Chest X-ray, PA view. Patient: 47 years old, sex F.
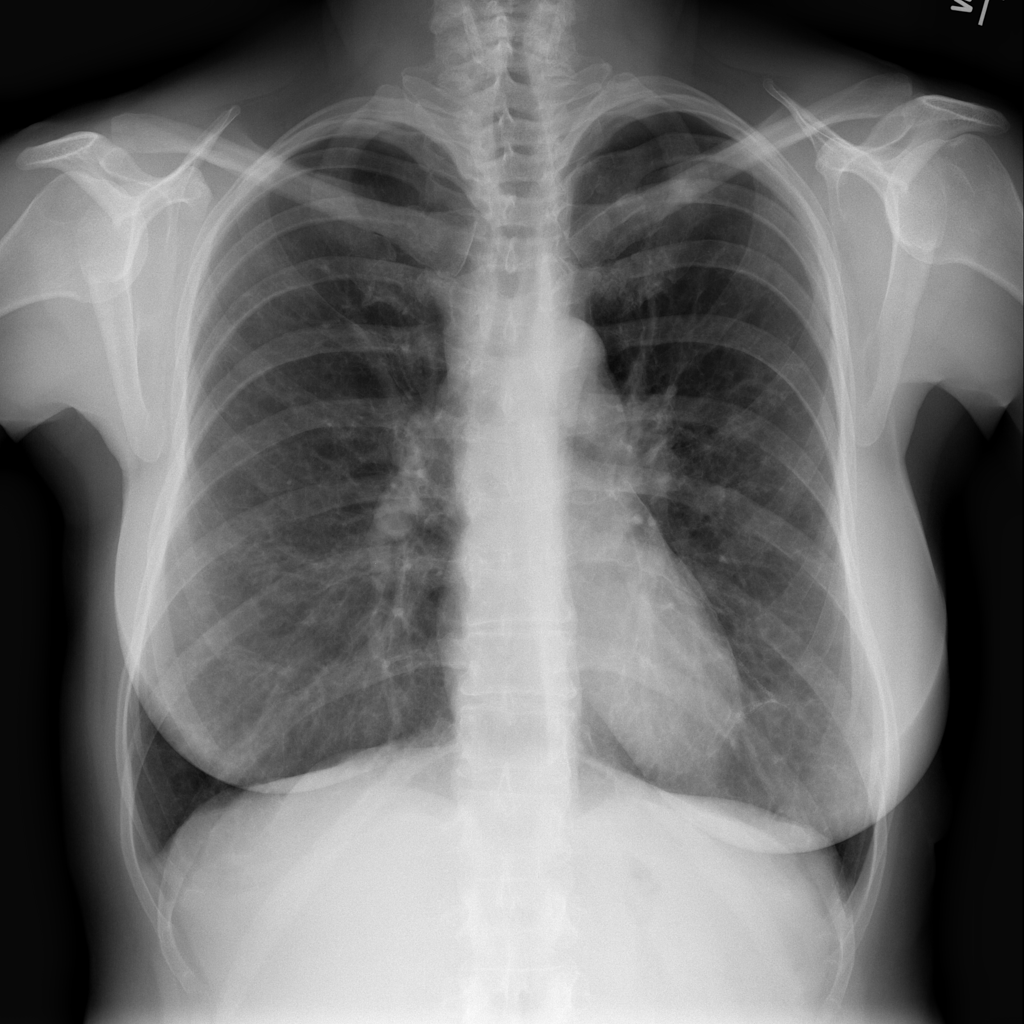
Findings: No Finding